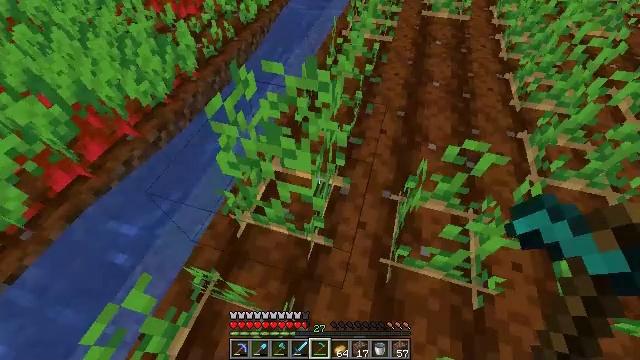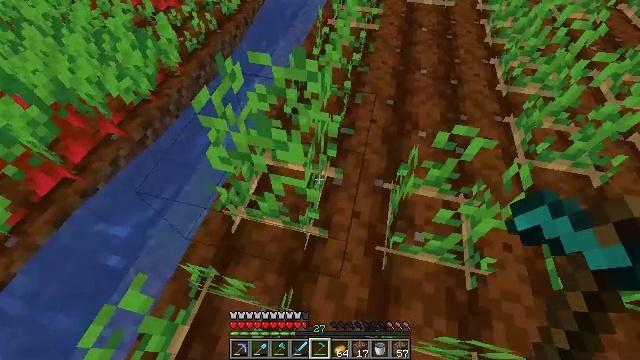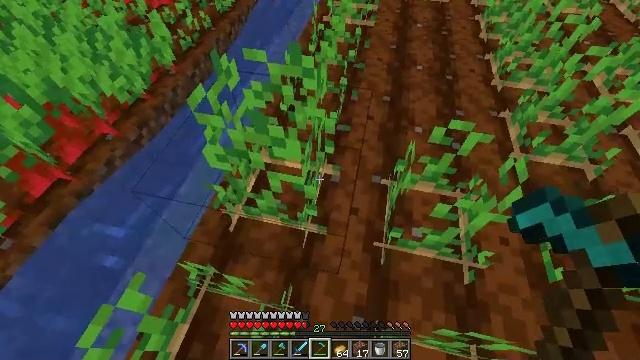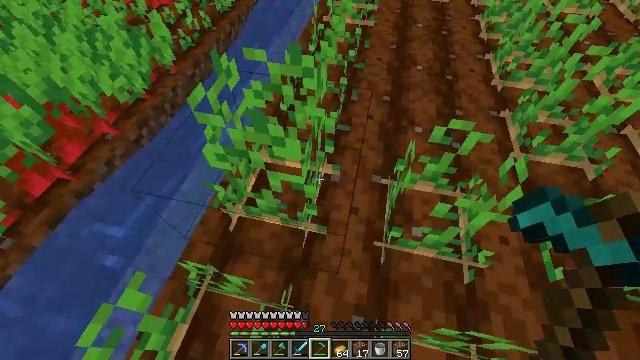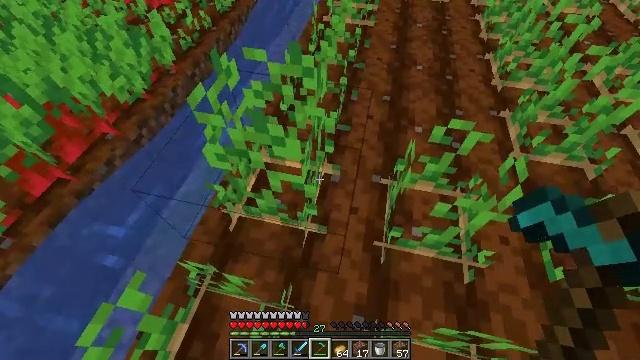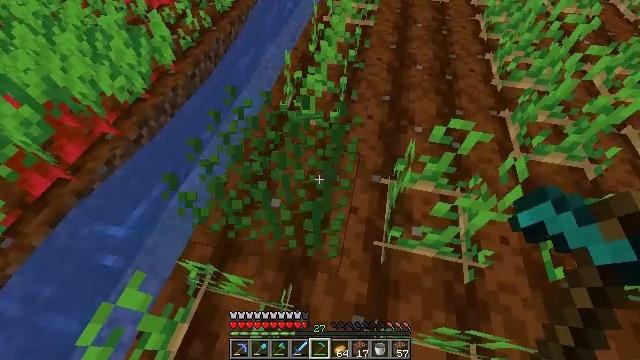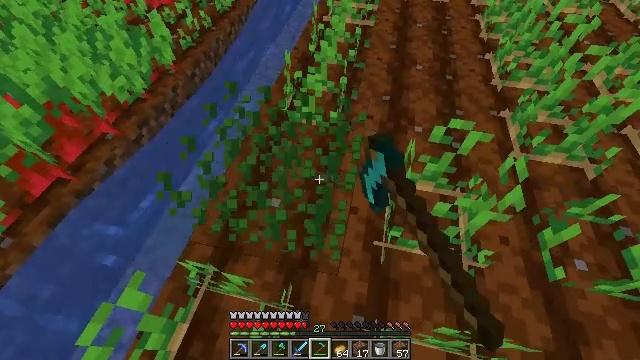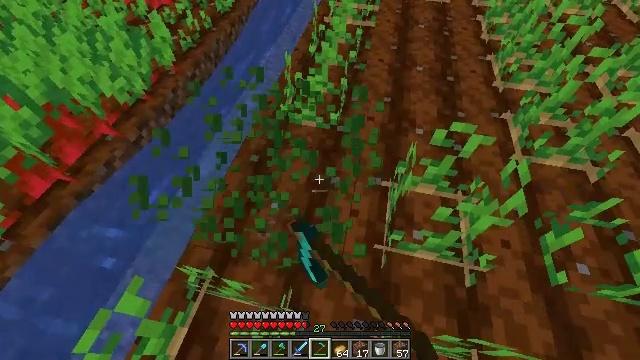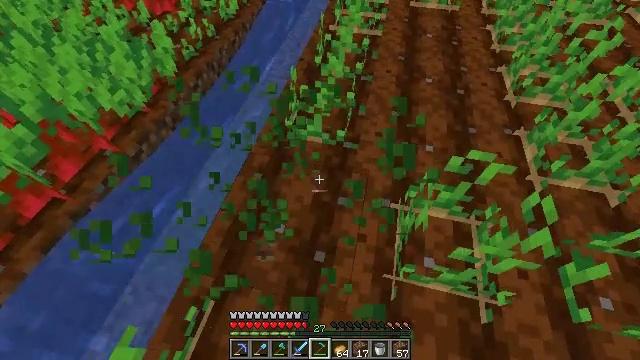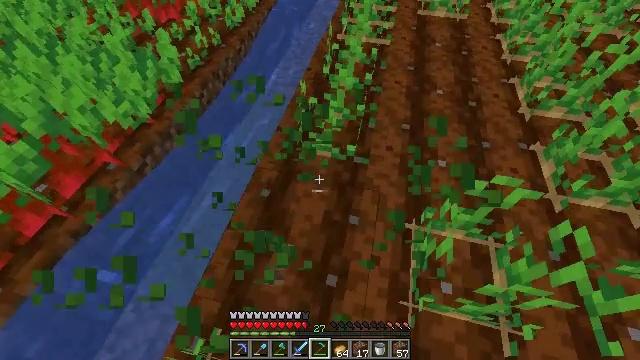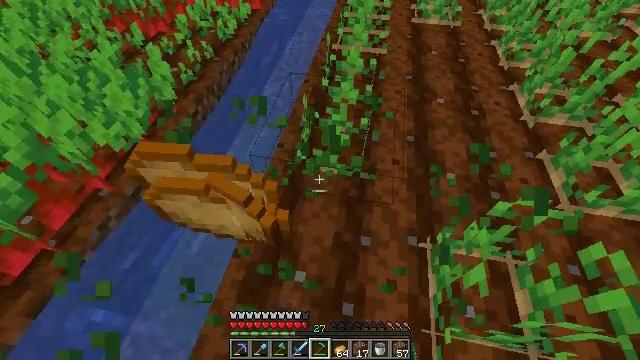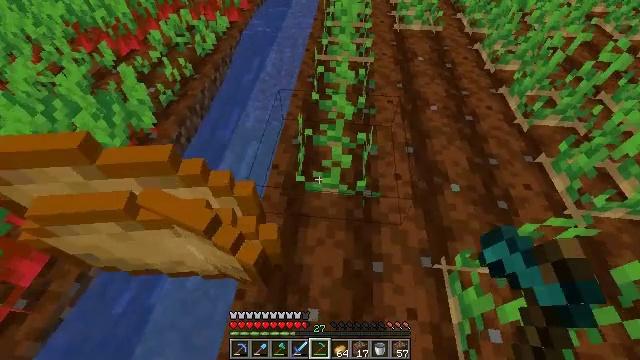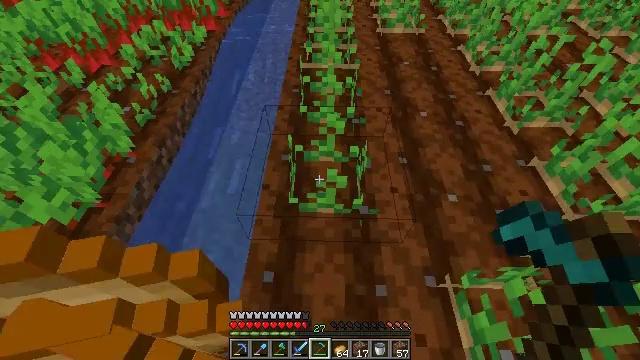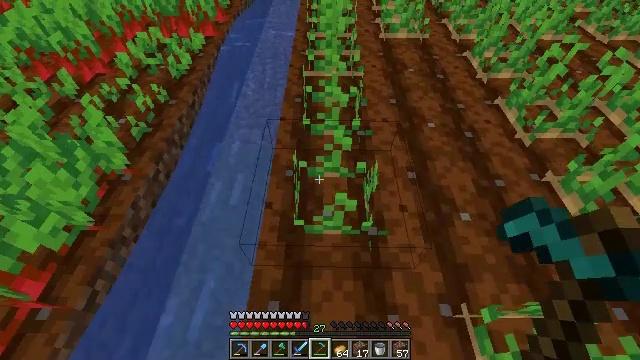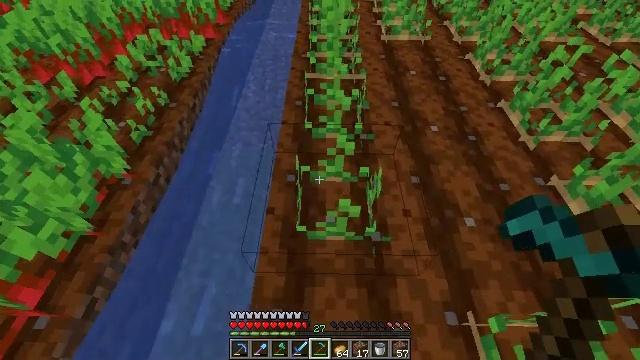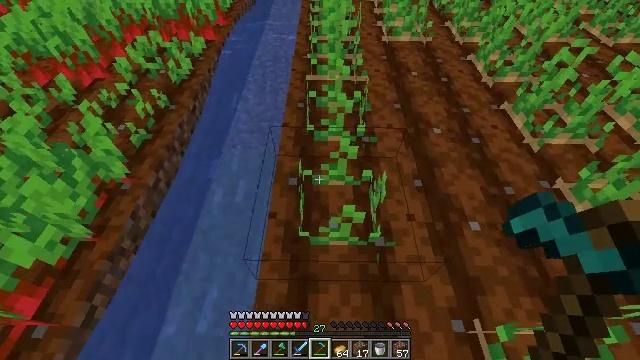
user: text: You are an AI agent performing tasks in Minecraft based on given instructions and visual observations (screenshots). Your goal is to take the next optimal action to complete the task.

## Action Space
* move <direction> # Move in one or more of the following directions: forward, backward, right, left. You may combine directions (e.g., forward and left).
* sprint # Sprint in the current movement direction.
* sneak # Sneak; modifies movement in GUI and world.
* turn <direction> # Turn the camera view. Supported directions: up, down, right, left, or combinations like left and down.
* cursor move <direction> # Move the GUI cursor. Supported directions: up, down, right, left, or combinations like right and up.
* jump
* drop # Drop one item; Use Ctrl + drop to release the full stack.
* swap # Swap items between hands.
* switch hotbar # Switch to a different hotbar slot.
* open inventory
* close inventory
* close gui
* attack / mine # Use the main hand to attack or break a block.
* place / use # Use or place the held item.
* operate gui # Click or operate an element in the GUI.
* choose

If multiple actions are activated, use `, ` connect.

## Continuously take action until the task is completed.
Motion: motion action
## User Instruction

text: Harvest potatoes.
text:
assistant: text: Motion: turn right and down
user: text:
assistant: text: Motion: turn right
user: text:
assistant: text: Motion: no_op
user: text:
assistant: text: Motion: no_op
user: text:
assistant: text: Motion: attack / mine
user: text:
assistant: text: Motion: attack / mine
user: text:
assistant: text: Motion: move forward
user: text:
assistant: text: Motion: move forward and move left
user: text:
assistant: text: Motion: move forward and move left
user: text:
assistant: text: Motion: move forward and move left, turn right
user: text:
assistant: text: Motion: move forward, turn right
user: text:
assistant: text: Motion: move forward, turn right
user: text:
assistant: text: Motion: no_op
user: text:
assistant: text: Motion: no_op
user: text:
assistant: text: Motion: no_op
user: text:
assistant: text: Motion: no_op
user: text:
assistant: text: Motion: no_op
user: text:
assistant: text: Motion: no_op
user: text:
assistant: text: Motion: no_op
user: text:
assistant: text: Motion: turn right
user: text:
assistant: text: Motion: turn right and up
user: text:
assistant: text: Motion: turn right and up
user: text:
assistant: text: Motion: turn right and up
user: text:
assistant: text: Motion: move forward, turn right and up
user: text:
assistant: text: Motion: move forward
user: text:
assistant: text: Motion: move forward
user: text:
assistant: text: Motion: move forward, turn right
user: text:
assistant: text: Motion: move forward, turn right
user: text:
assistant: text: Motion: move forward, turn right and up
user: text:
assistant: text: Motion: move forward, turn right and up